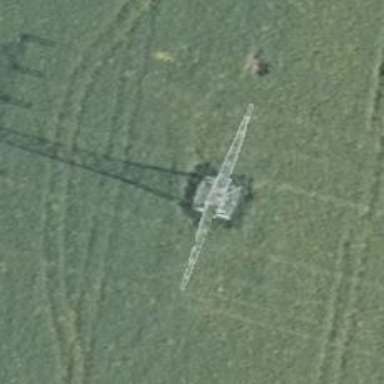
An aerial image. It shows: Power tower.